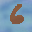
Label: 6